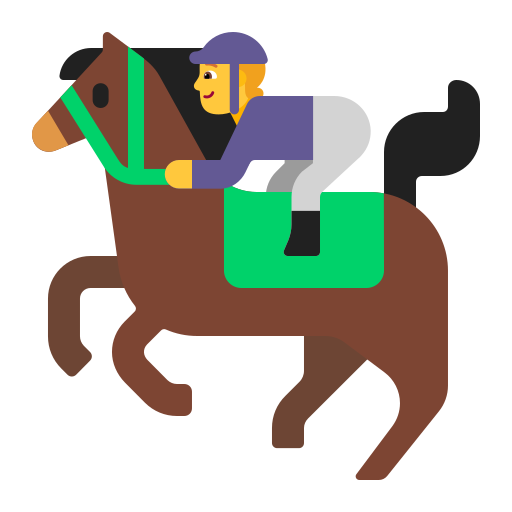
horse racing flat default